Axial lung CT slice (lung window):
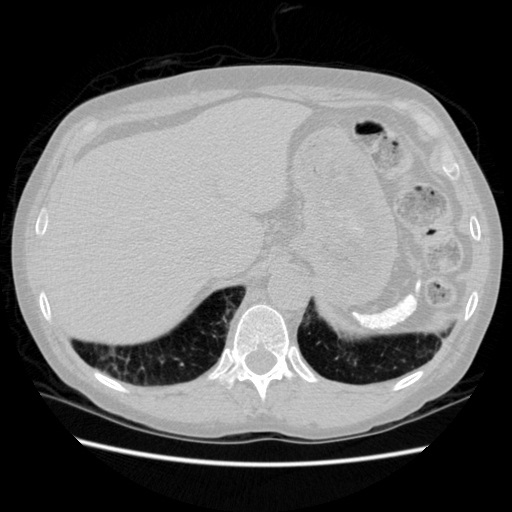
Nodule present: no